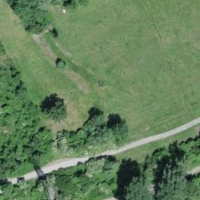
EUNIS habitat code: 44
Species observed at this site:
Sambucus nigra
Cornus sanguinea